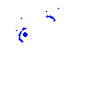
Particle: electron